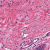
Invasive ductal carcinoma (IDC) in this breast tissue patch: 0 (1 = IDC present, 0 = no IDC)